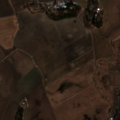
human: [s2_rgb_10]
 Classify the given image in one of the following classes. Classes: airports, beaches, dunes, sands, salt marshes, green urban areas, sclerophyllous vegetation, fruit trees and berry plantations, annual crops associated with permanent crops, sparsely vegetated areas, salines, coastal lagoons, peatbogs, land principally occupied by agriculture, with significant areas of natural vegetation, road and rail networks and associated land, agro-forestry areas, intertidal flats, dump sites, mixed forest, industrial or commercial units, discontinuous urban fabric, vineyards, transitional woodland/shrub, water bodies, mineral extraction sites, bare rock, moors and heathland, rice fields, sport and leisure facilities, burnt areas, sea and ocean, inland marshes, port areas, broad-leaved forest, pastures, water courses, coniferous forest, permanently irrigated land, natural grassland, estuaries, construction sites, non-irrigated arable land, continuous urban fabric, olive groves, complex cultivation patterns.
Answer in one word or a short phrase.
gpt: non-irrigated arable land, mixed forest